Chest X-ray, PA view. Patient: 45 years old, sex M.
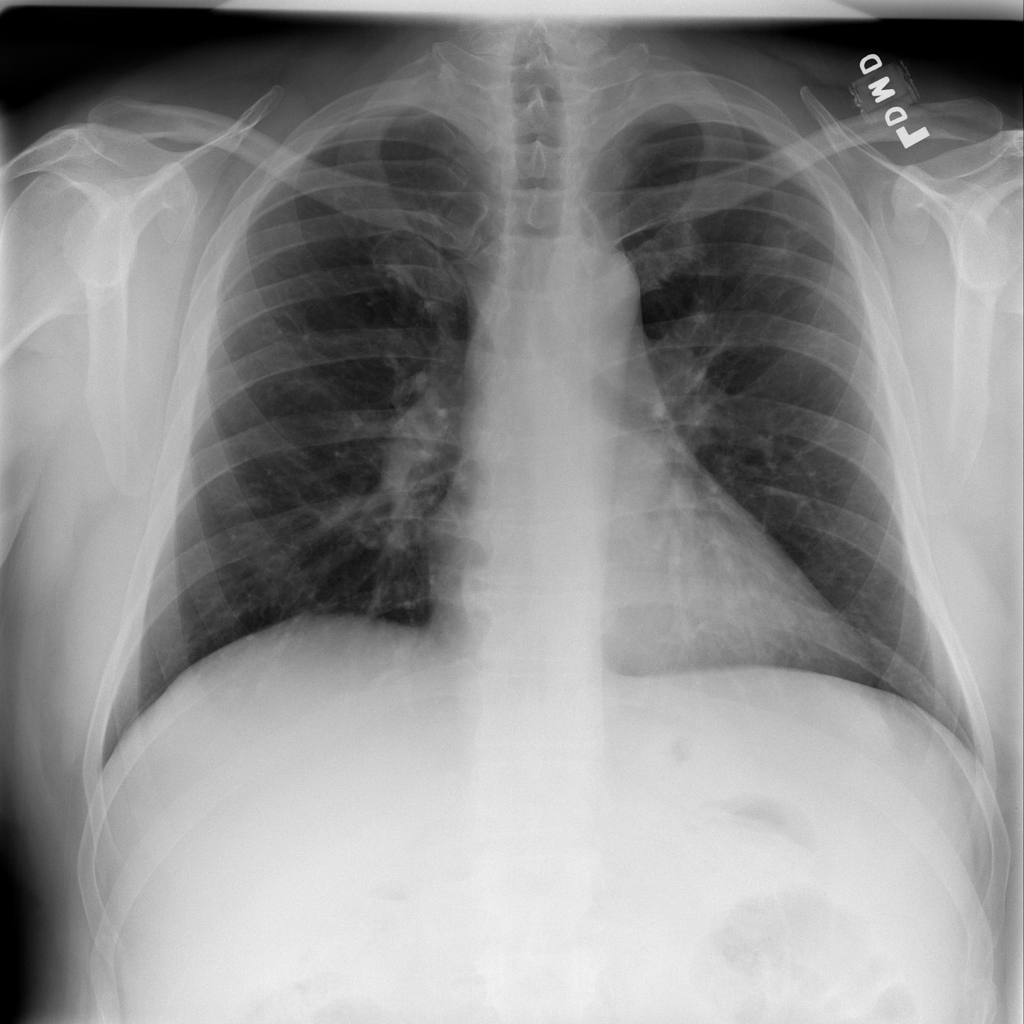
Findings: Effusion